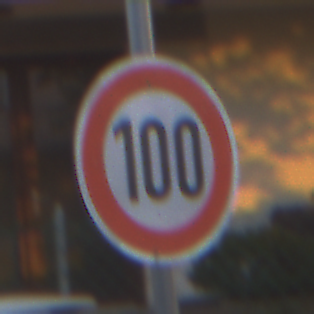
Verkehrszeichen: Geschwindigkeit100
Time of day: SunriseSunset
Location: Outdoor (Urban)
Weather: Clear
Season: NotSpecified
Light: Natural